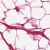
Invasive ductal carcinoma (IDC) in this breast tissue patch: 0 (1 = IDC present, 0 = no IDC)